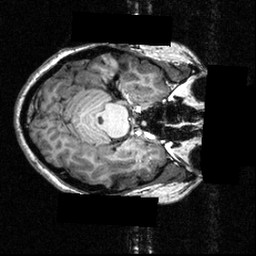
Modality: T1w
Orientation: axial
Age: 21
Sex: female
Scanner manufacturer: siemens
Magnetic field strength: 3.951 T
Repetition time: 1.5 s
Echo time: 0.00335 s